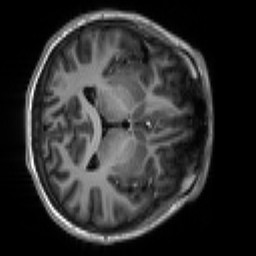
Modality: T1w
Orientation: axial
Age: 18
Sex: male
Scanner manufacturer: siemens
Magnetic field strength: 3 T
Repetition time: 2.3 s
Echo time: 0.00267 s